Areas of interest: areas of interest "Industrial"
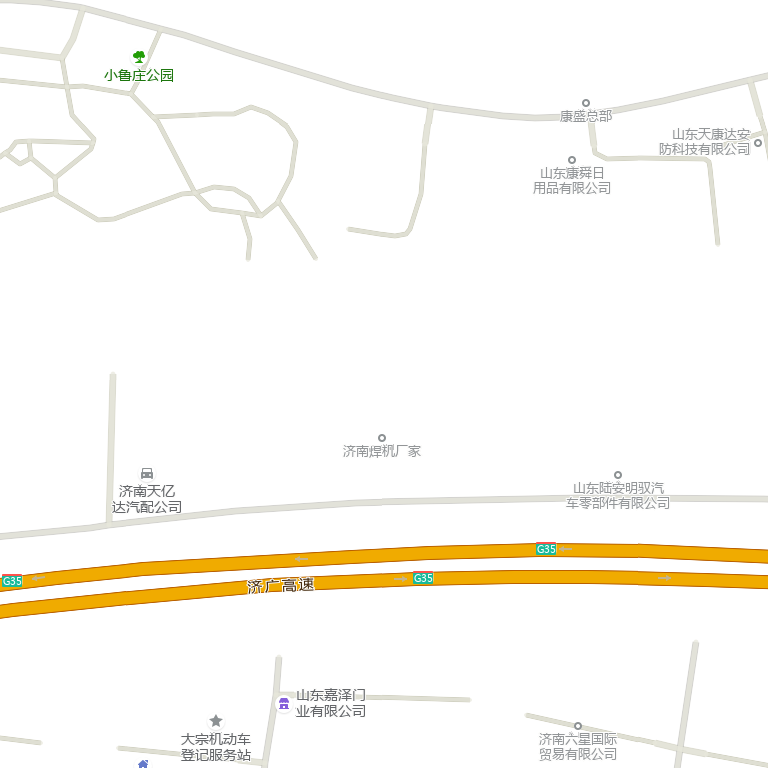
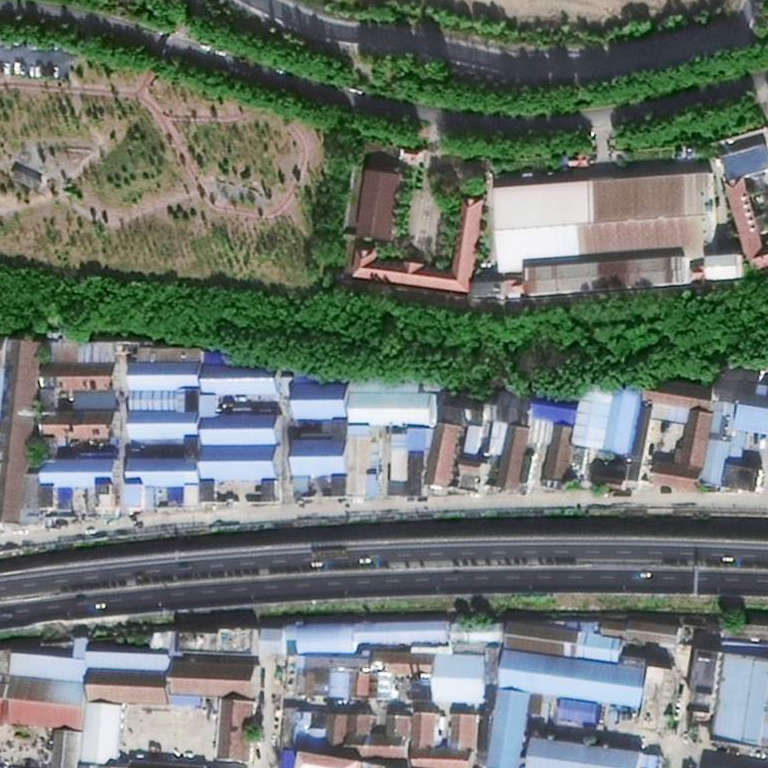